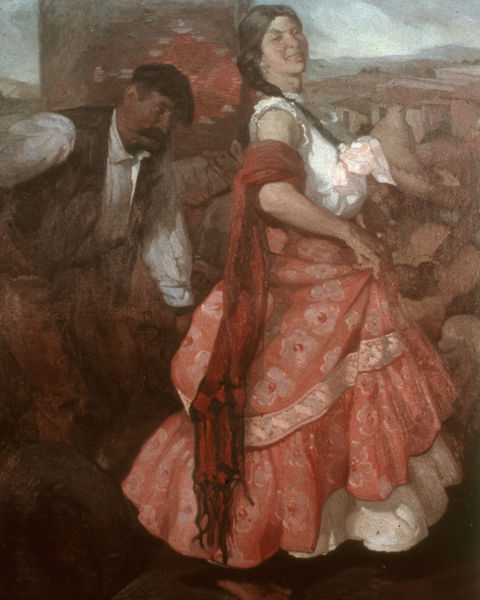
Titel: El jarabe
Künstler: Saturnino Herrán
Schlagwörter: gemälde, himmel, mann, weiß, wolken, landschaft, stadt, blumen, braun, brust, frau, frisur, hut, kleid, ausblick, gebäude, rot, schal, tuch, fest, malerei, muster, rock, tanz, bart, feier, hemd, kappe, mütze, schnurrbart, bluse, bild, häuser, hügel, natur, weite, büsche, realismus, paar, gitarre, tanzen, tänzerin, spanien, dorf, dächer, füsse, ölgemälde, zopf, vergnügen, weste, stola, bauer, lachen, barfuss, guitarre, unterrock, tracht, flamenco, verbeugung, tango, tänzer, rotes kleid, paa, 19. jahrhundert, roter schal, rmann, nfrau, blumeen, schukltertuch